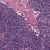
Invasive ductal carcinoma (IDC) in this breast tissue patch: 0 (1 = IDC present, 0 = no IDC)